Question: I am trying to run the PROPAGATEFORMULAE function (see code below) based on a DYNAMIC RANGE (i.e. my number of rows and columns will likely keep changing).
However whenever I run this, the script executes (see <URL> but the PROPAGATEFORMULAE function doesn't seem to be called. I am not sure what I'm doing wrong. The function works whenever I set STATIC values to the range, but I'd like to keep them dynamic.
'''
function myFunction() {
var sh = SpreadsheetApp.getActiveSpreadsheet().getSheetByName("Looping columns");
var lastrow = sh.getLastRow();
var numrows = lastrow;
var lastcol = sh.getLastColumn();
var numcols = lastcol;
var range = sh.getRange(1,1,numrows,numcols);
sh.setActiveRange(range);
return propagateFormulae(range);
}
function getCellFromSheet(row,col,sheet){
return SpreadsheetApp.getActiveSpreadsheet().getSheets()[sheet].getRange(row,col);
}
function propagateFormulae(rows, cols, currentSheet){
for(var i=1;i<=cols;i++){
for(var j=2;j<=rows;j++){
if(getCellFromSheet(j,i,currentSheet).getValue().length == 0)
getCellFromSheet(j-1,i,currentSheet).copyTo(getCellFromSheet(j,i,currentSheet));
else{
j=rows;
}
}
}
}
'''

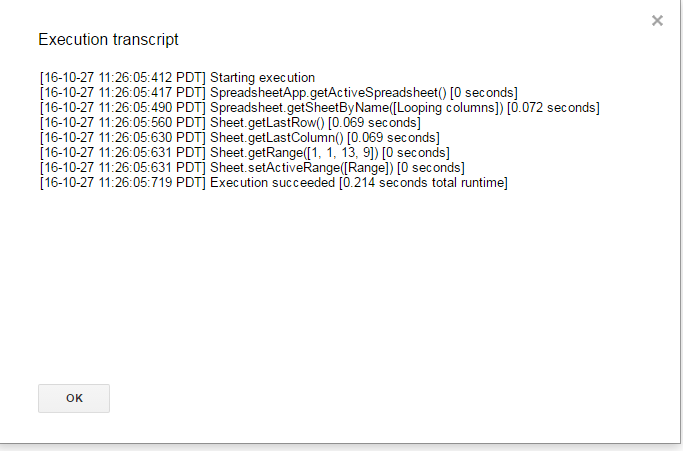
Answer: I was able to do this and it worked:
'''
function myFunction() {
var sh = SpreadsheetApp.getActiveSpreadsheet().getSheetByName("Looping columns");
var lastrow = sh.getLastRow();
var numrows = lastrow;
var lastcol = sh.getLastColumn();
var numcols = lastcol;
var range = sh.getRange(1,1,numrows,numcols);
sh.setActiveRange(range);
return propagateFormulae(numrows, numcols, sh);
}
function propagateFormulae(rows, cols){
for(var i=1;i<=cols;i++){
for(var j=2;j<=rows;j++){
var sh = SpreadsheetApp.getActiveSpreadsheet().getSheetByName("Looping columns");
if(sh.getRange(j,i).getValue().length == 0)
sh.getRange(j-1,i).copyTo(sh.getRange(j,i));
else{
j=rows;
}
}
}
}
'''